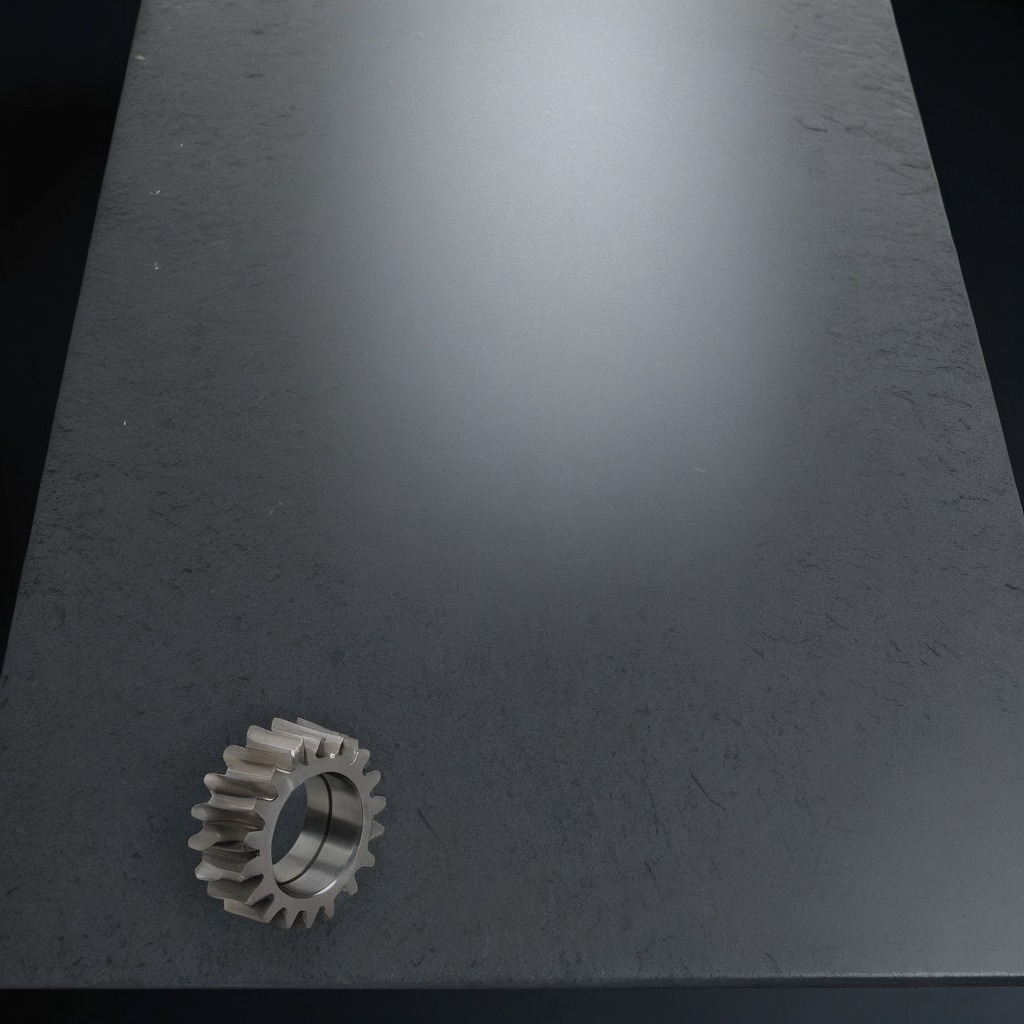
A steel gear with teeth lies on the clean granite table inside a workshop at night dim ambient light soft shadows worn but